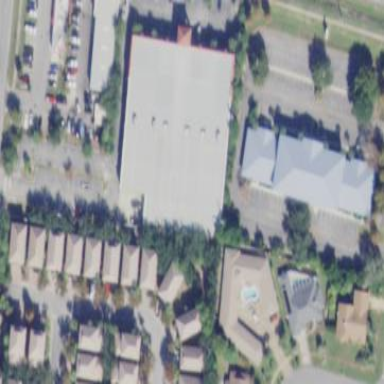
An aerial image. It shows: Building housing furniture shop.